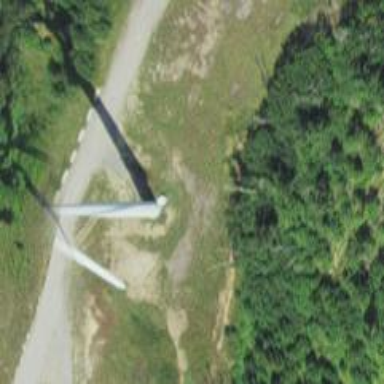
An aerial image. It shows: Wind generator powered by wind. The generator type is horizontal axis and it uses wind turbines.